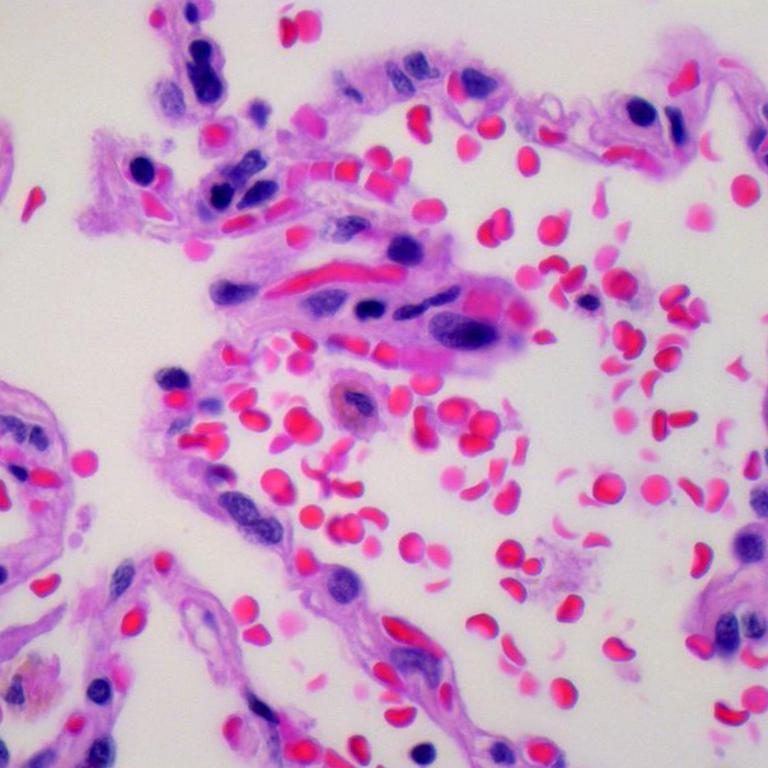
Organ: lung
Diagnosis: benign